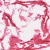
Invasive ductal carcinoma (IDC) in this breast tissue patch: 0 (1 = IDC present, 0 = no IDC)